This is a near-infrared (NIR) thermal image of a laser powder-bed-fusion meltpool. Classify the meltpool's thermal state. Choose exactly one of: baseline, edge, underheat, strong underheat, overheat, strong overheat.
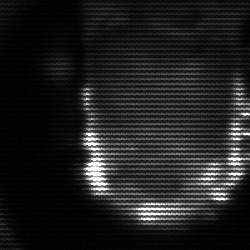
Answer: baseline